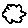
Label: cloud